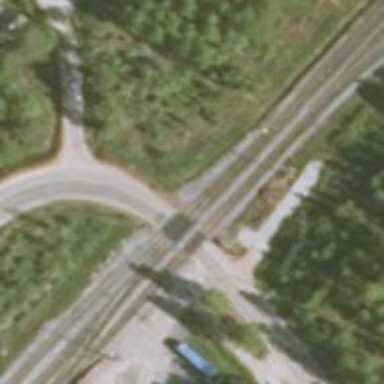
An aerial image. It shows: Level crossing with both lights and saltire in place.